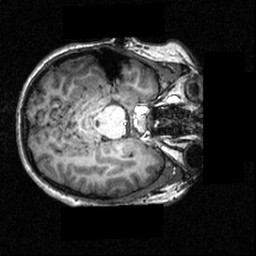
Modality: T1w
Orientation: axial
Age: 20
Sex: female
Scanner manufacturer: siemens
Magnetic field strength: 3.951 T
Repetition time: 1.5 s
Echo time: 0.00335 s